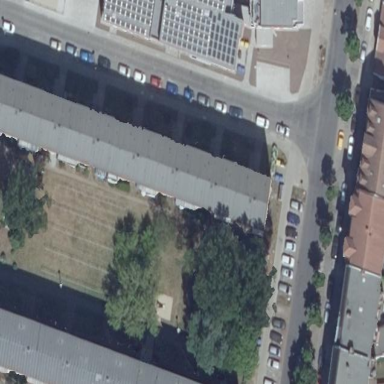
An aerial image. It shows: Gabled roof apartments building with gray tar paper roof. The building has burlywood exterior color.